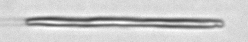
Label: fiber